Question: I've been requested to mock up an app with the following design.

The large gray box is the main view area. (UIView)
The 2 pink squares are buttons. They are almost like tabs of a tabbar in how they should function.
What I am struggling to achieve is to get 2 UINavigationbars/Controllers to appear in the UIView(large gray box) when a button is pressed. Not at the same time of course, but which ever Navbar/Controller/View that is shown is dependent on what button was selected.
I can make a UIViewControllers view appear there ok by doing the following
'''
TabViewOne * vcTab = [[TabViewOne alloc] initWithNibName:@"TabViewOne" bundle:[NSBundle mainBundle]];
[self.mainView addSubview:vcTab.view];
'''
That makes the view of TabViewOne appear in my mainView area (gray box).
What I would actually like to happen is that I can get my view to appear here but with a navbar and all the functionality that it brings. I will eventually just hide the nav bar but use its functionality to move up and down the view stack.
This is what I tried to get it working but the view stays blank when I try this :
'''
TabViewOne * vcTab = [[TabViewOne alloc] initWithNibName:@"TabViewOne" bundle:[NSBundle mainBundle]];
UINavigationController * navVC = [[UINavigationController alloc] initWithRootViewController:vcTab];
[[navVC navigationBar] setHidden:YES];
[self.mainView addSubview:navVC.view];
'''
Could somebody please advise me how to do this properly?
Many Thanks,
-Code
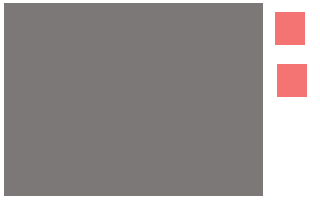
Answer: You can achieve your requirement from a small trick. You can implement a tab bar controller there. In tab bar controllers each tab can be run inside a separate navigation controller. In the root view controller of both the tab items you have to have that 2 button design. If you use a generic view and add it as a subview you can easily reuse it. Next thing is it will appear the tab bar at the bottom of the view as you have a tab bar controller there. You can hide it simply by making its frame rectangle to a non visible position. After that your tab selection should be done manually based on the users button click.